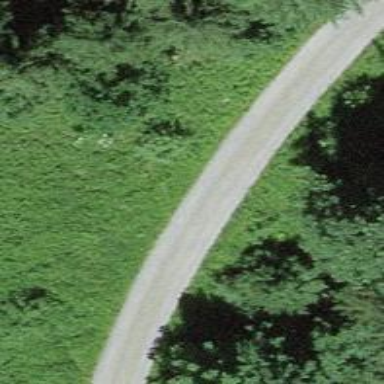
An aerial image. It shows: Track with fine gravel surface. The track has grade2 tracktype.